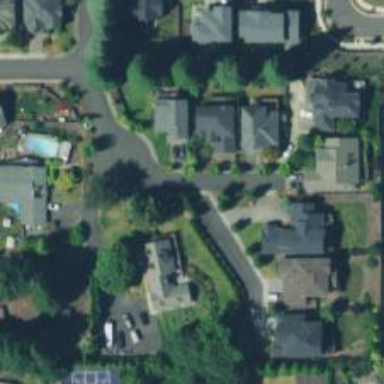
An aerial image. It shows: Residential road with sidewalk on the left.